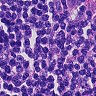
Metastatic tissue present: no